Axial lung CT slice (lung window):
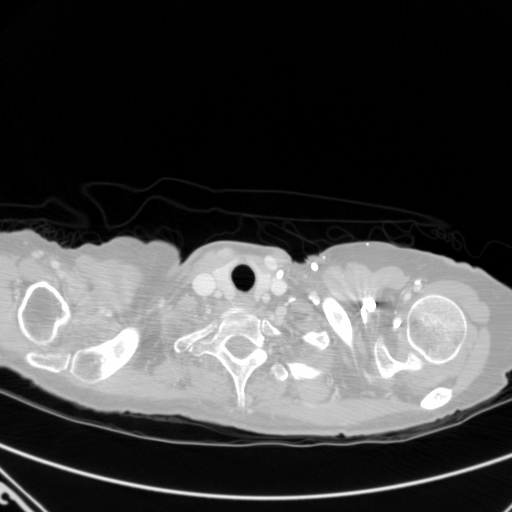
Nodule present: no